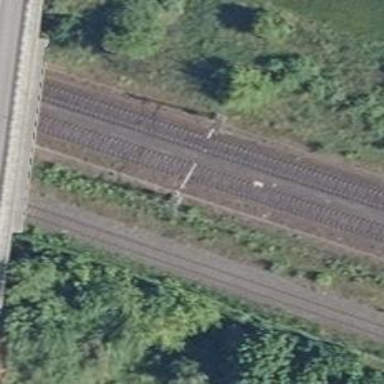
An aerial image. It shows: Milestone along the railway track with catenary mast.